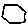
Label: hexagon